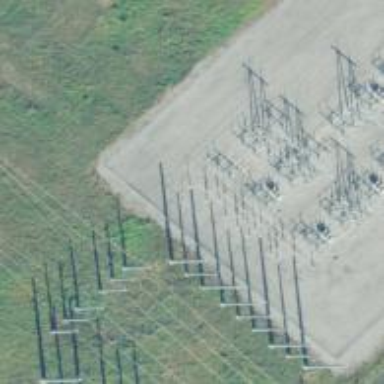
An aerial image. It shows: Switch for power supply.